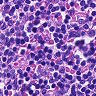
Metastatic tissue present: no